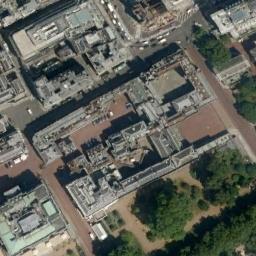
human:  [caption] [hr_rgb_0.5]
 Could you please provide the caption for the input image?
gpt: The palace is on the open place next to some trees .

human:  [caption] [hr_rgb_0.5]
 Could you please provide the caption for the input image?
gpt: There are many red palaces here .

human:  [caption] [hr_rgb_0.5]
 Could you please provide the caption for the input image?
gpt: There are some trees near the palace .

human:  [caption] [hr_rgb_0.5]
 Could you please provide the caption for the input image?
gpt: The gray palace has some palaces of different sizes .

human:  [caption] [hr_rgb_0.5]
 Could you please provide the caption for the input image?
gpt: There are some green trees beside the gray palace .